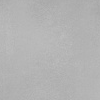
Atmospheric dust classification: dusty